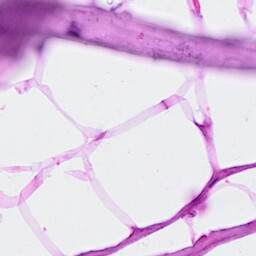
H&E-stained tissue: Breast